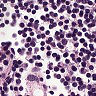
Metastatic tissue present: no